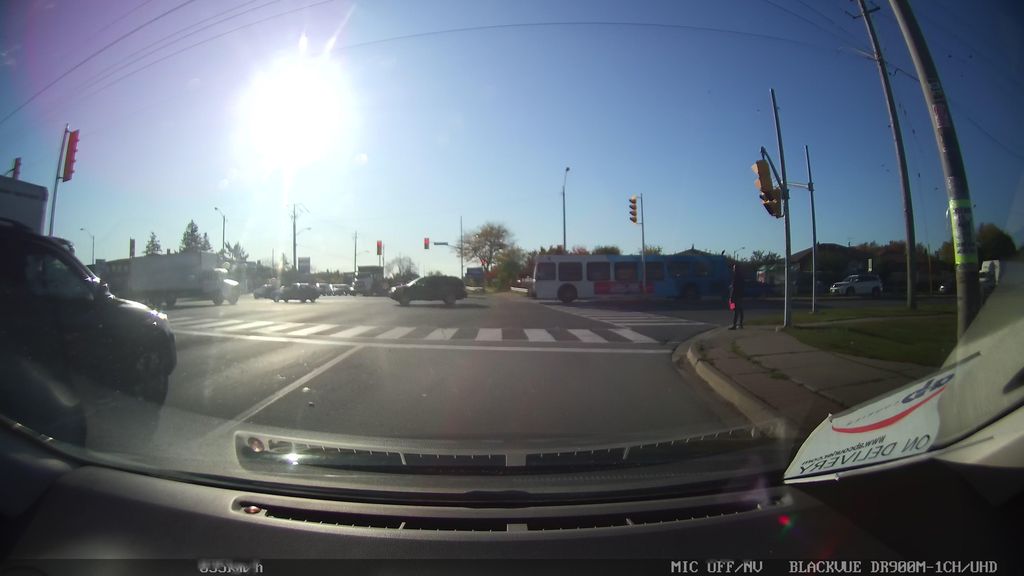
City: toronto